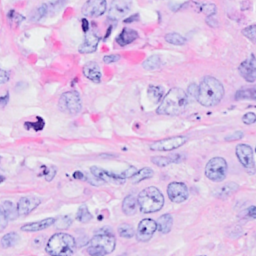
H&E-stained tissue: Breast